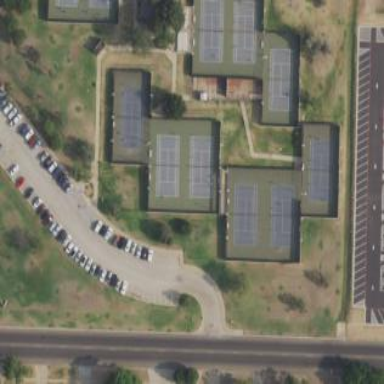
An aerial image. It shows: Tennis court on the leisure land pitch.